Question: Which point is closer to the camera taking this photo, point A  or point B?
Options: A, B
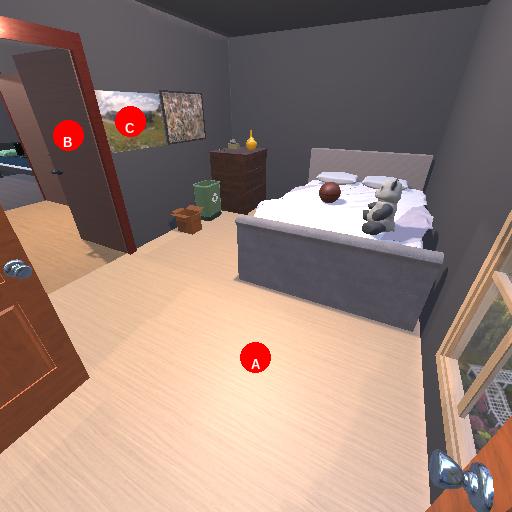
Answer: A